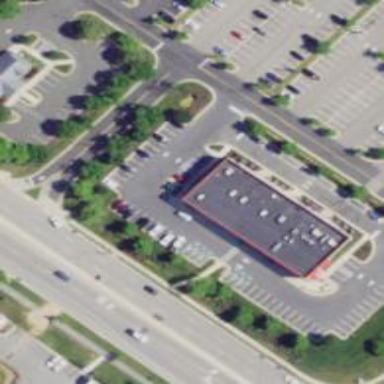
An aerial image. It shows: Commercial building.